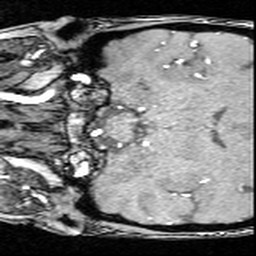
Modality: angio
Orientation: coronal
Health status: ill
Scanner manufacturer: siemens
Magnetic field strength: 3 T
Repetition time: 0.023 s
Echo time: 0.00395 s